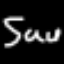
Label: squiggle